Question: coming from a design background myself, I like to use the storyboard as much as I can before I jump into code. That being said, I was wondering if there is a feature in Xcode that enables locking some views while adjusting other views.
Let me explain by an example.. the currently selected view is a tiny 1x60px image.. that is on top of several other images.. unfortuantely Xcode doesn't allow you to zoom in more than this level (that would have solved it). I was wondering if I can lock the other images (ie SliderContainer, blackcab_comb, funryde_com, train_comp so that they're not affected by what I do with the view.. what's happening right now is that when I try to drag the small view around, I keep on dragging the views behind it.
the way I currently deal with this is just simply updating the x,y values of the view until I get it right.. There must be a better way.

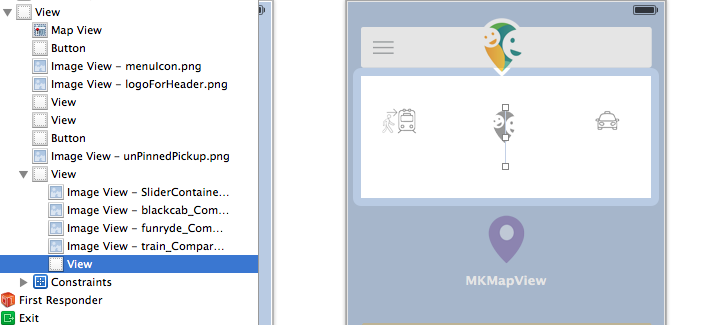
Answer: You really shouldn't drag views around. For one, because of what you just said. Another reason being, if you're working with auto layout, you add constraints after an hour of work, then you decide do drag something, instead of changing it's X/Y value, it will mess up all the constraints.
To answer your question, I don't think there is such a feature.